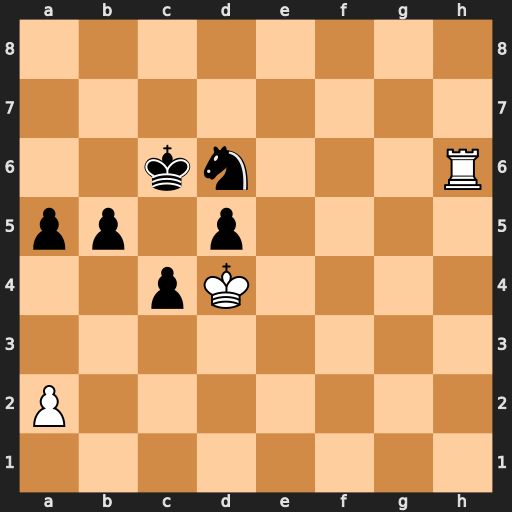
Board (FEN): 8/8/2kn3R/pp1p4/2pK4/8/P7/8
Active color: w
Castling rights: -
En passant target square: -
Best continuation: Ke5 c3 Rxd6+ Kc5 Rxd5+ Kc4 Rd4+